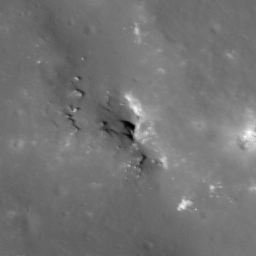
Pit: Copernicus 9
Host crater: Copernicus
Host type: impact_melt
Lunar coordinates: latitude 10.139, longitude 339.939